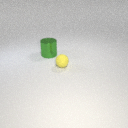
small yellow rubber sphere in front of large green metal cylinder